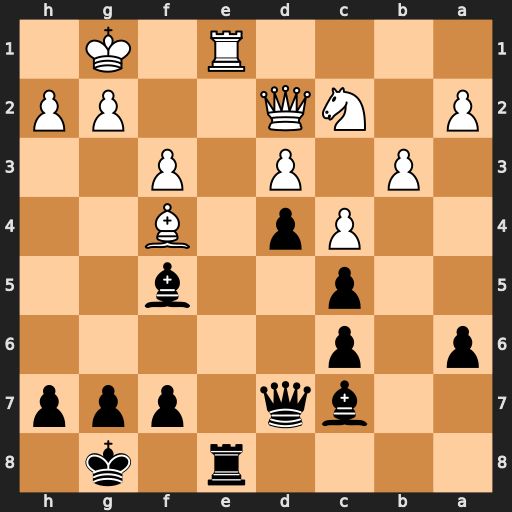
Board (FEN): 4r1k1/2bq1ppp/p1p5/2p2b2/2Pp1B2/1P1P1P2/P1NQ2PP/4R1K1
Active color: b
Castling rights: -
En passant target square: -
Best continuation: Bxf4 Qxf4 Bxd3